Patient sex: M
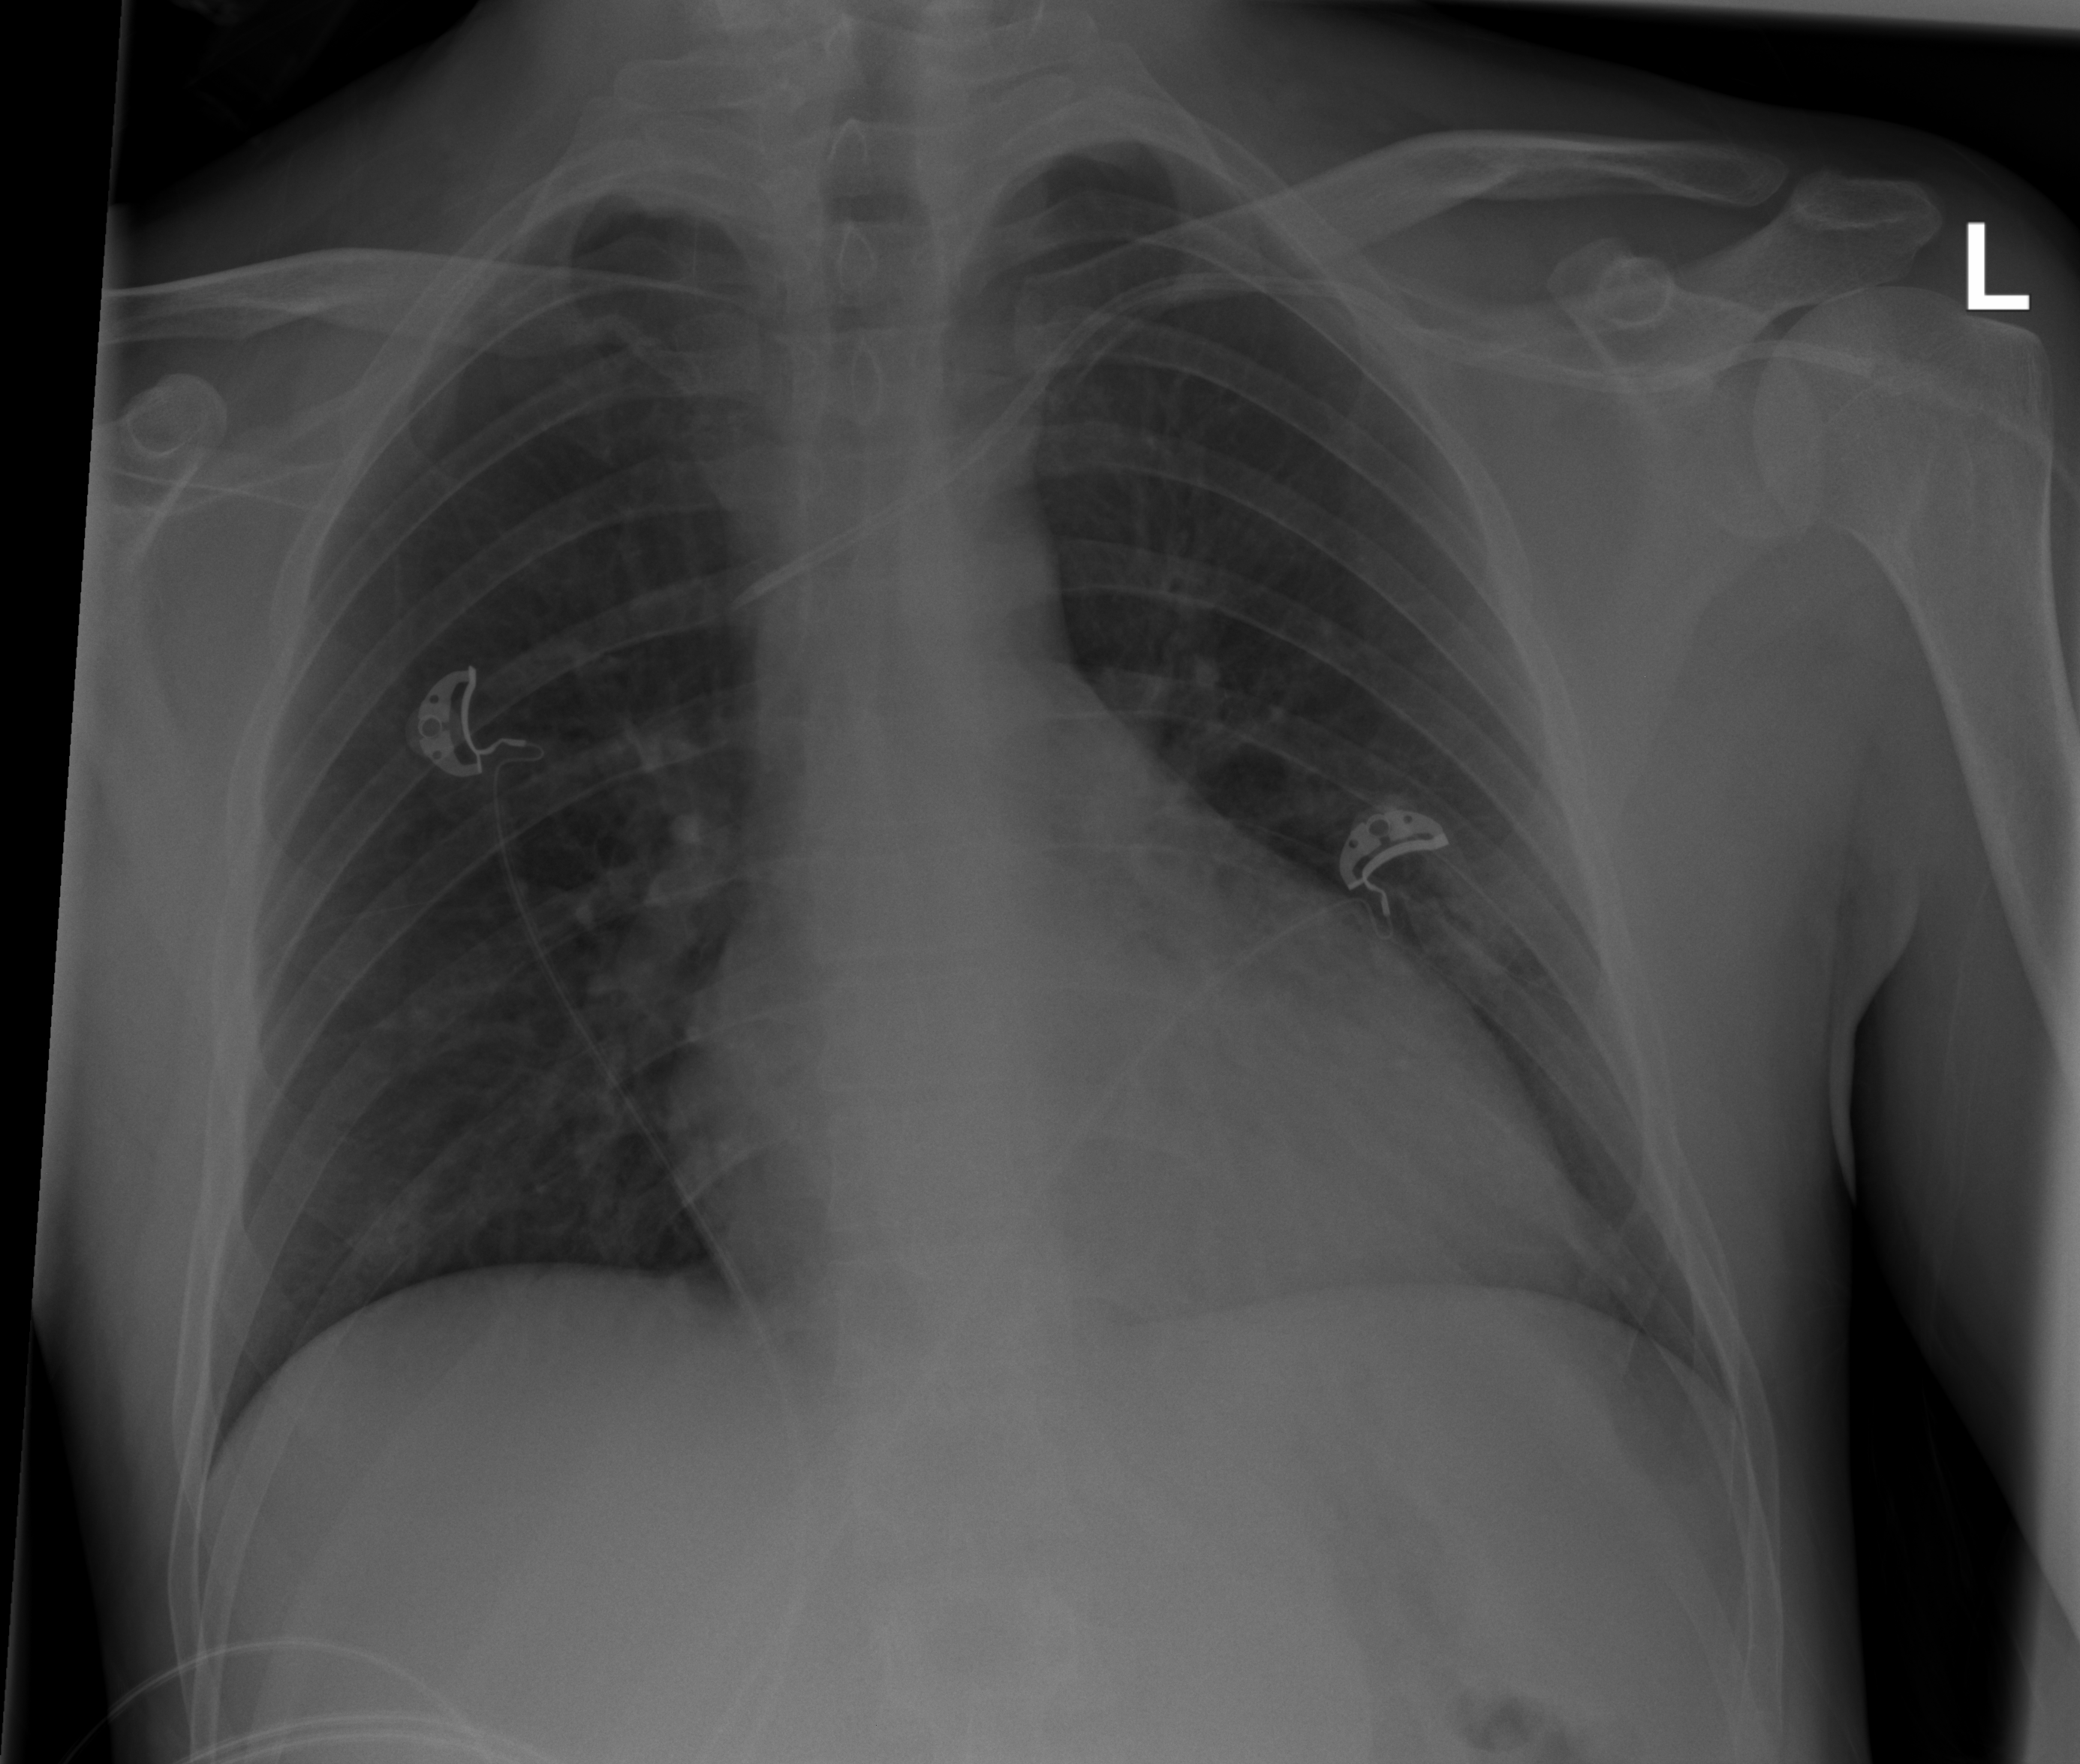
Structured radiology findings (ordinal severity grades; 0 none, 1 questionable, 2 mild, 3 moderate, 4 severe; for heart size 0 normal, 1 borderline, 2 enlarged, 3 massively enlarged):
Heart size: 0
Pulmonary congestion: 0
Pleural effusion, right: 0
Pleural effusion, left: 0
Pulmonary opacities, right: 0
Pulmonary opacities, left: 0
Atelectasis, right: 1
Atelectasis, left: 2